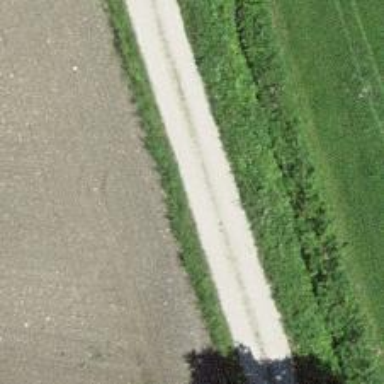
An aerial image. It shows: Well-maintained track road with grade 1 tracktype.